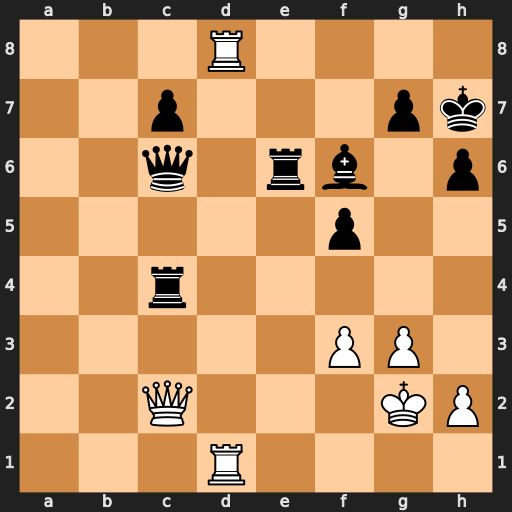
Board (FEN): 3R4/2p3pk/2q1rb1p/5p2/2r5/5PP1/2Q3KP/3R4
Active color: w
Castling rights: -
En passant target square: -
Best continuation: Qxf5+ g6 R1d7+ Qxd7 Rxd7+